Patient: sex F, age 31
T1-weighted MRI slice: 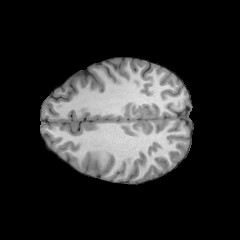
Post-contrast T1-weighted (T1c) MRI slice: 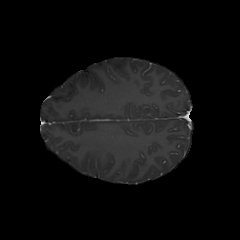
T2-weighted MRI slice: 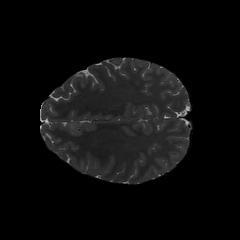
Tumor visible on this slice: no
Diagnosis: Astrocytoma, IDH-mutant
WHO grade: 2